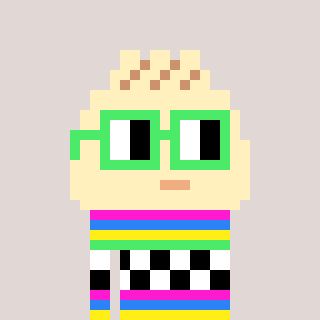
a pixel art character with square light green glasses, a porkbao-shaped head and a red-colored body on a warm background